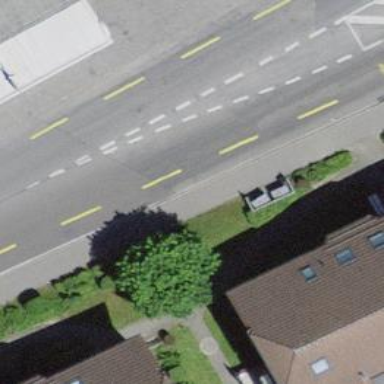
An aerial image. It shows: Public transport stop position.